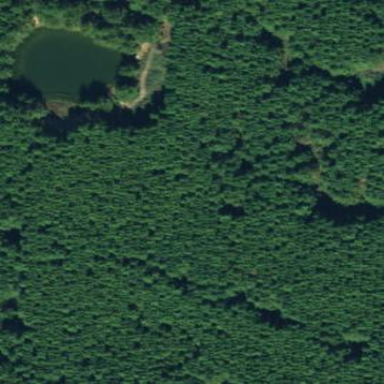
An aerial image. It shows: Evergreen forest with needle-leaved trees.